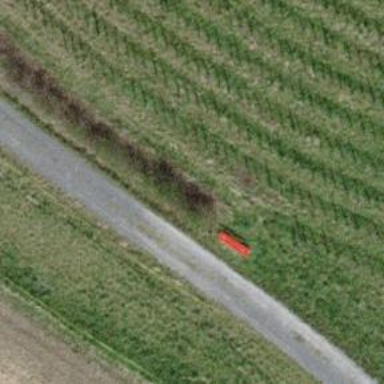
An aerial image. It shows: Red bench.